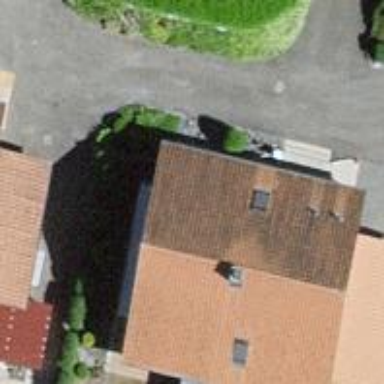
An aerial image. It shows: Residential building.